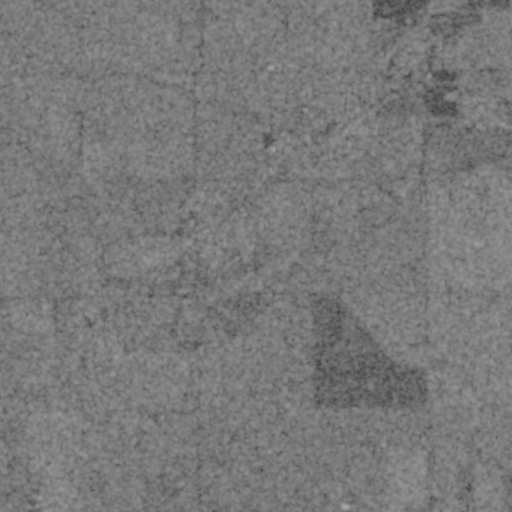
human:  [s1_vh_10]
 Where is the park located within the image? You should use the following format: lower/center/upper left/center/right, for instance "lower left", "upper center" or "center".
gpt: The park is located in the lower left of the image.
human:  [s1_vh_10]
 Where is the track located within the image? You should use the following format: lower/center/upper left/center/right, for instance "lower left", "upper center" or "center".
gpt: There is no track in the image.

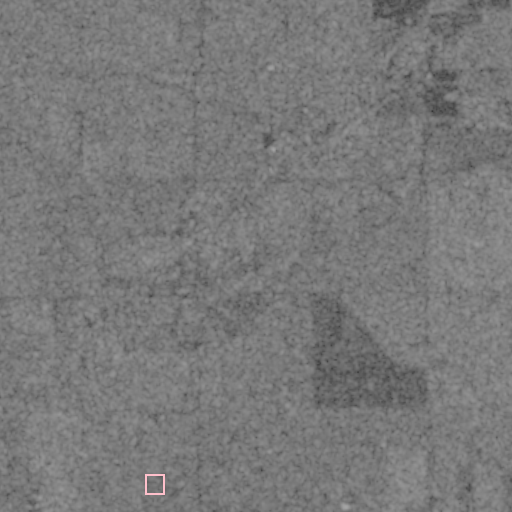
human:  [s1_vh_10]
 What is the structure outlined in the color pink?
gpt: The structure outlined in pink is a park.
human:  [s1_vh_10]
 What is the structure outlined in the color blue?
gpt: There is no blue outline.